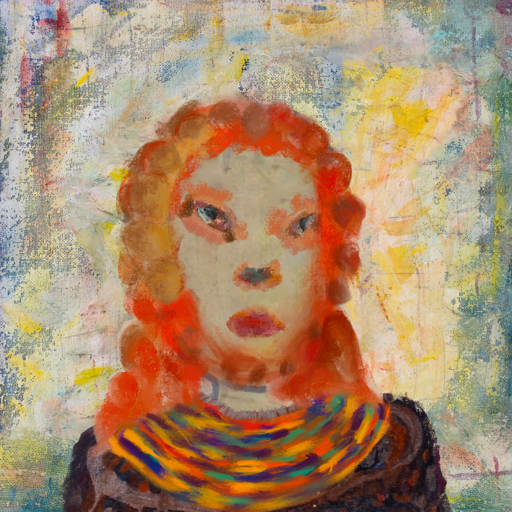
Background: Irani, Head And Neck Front: Hill_Girl, Face Front: Boggyland, Bust: Hypocrite, Hair Front: Rupkatha, Head Accessory: Blank, Second Necklace: An_Impression_2, Necklace: Blank, Baby: Blank